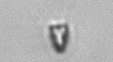
Label: Pyramimonas